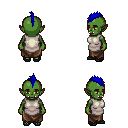
a pixel art fantasy rpg character, female body template, orc, green skin, white tunic, robe skirt, blue mohawk hairstyle, ghillies, four views (front, back, left, right), 2x2 character sprite sheet, small pixel art, hard edges, no anti-aliasing